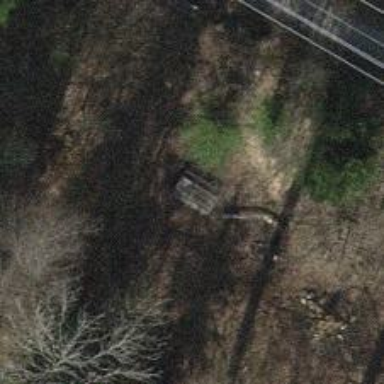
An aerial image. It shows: Picnic table located in leisure land area.